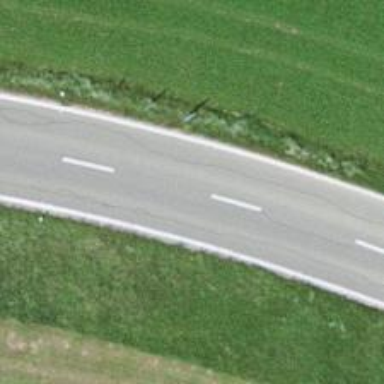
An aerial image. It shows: Secondary road with asphalt surface.